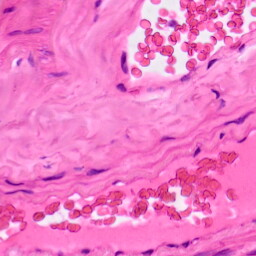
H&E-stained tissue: Lung